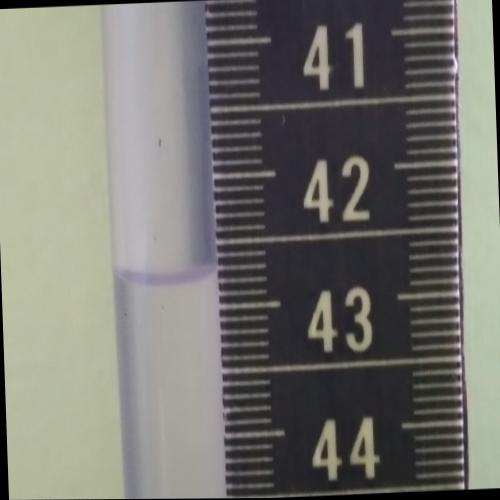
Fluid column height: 42.8 cm